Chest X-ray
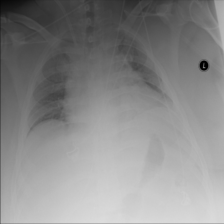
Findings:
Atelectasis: negative
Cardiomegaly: negative
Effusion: negative
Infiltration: positive
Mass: negative
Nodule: negative
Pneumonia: negative
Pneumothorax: negative
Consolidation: negative
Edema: negative
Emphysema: negative
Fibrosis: negative
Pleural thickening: negative
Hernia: negative